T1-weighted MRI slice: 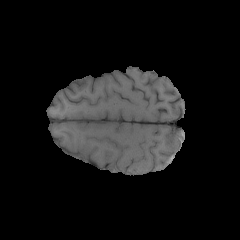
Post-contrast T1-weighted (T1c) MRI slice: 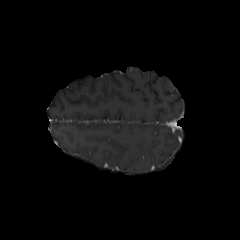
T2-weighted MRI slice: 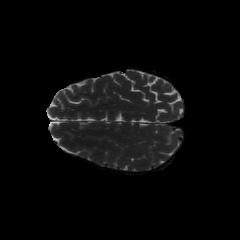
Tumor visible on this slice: no